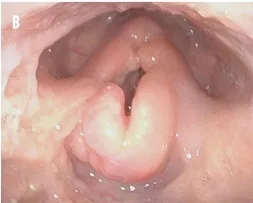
Clinical pictures from oropharyngoscopy and laryngoscopy from the third relapse. (B) Before treatment. Swelling of the epiglottis vestibular folds and aryepiglottic folds are seen.
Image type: endoscopy (airway_endoscopy)